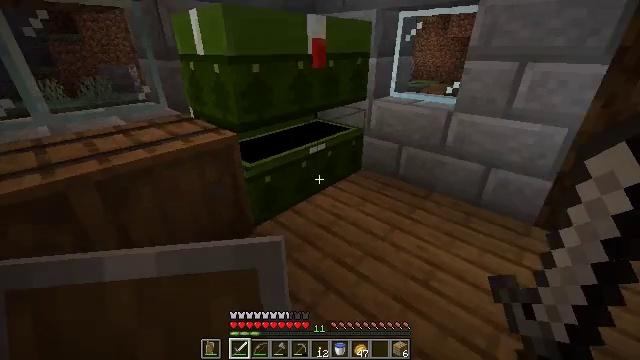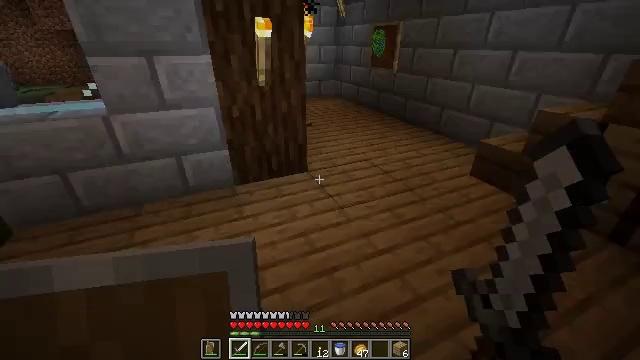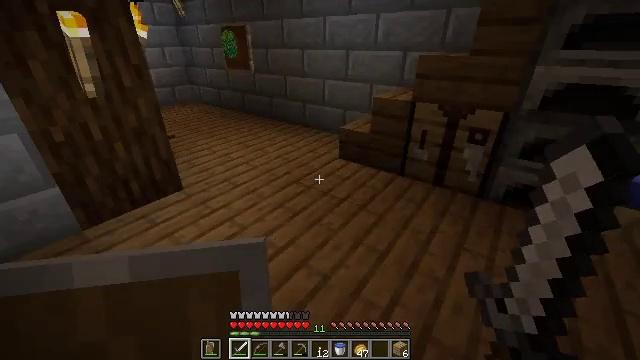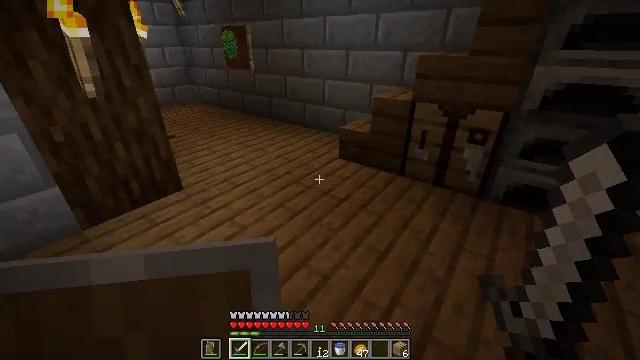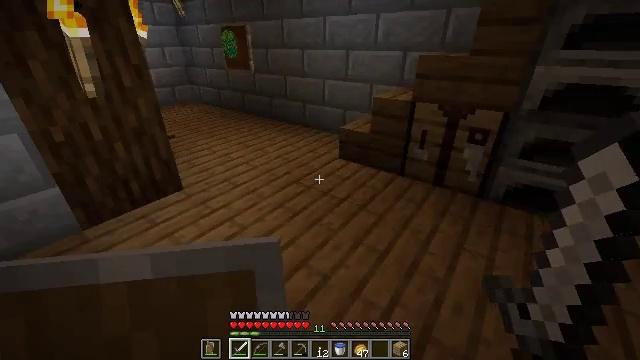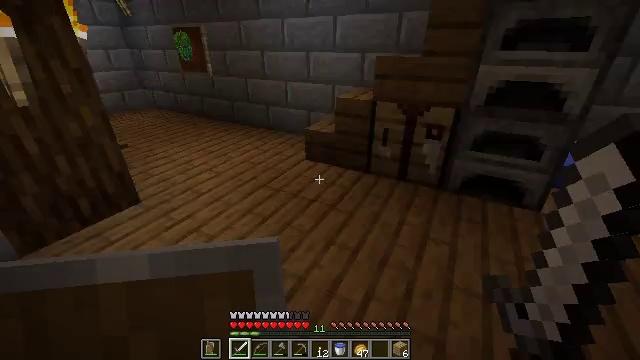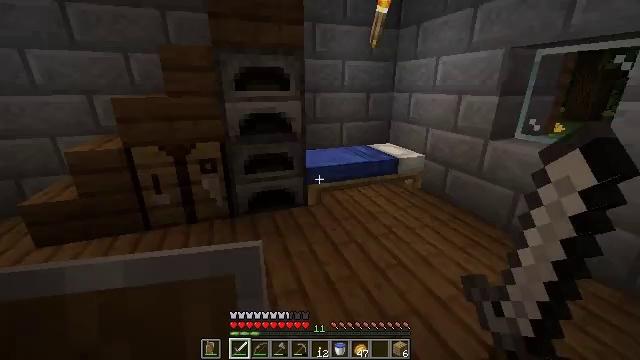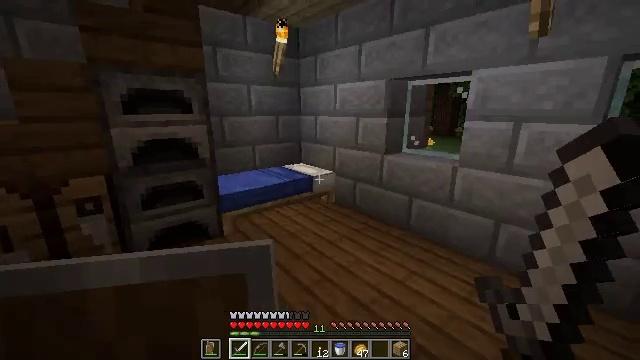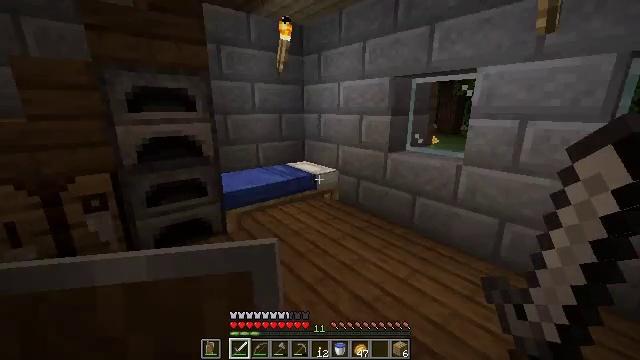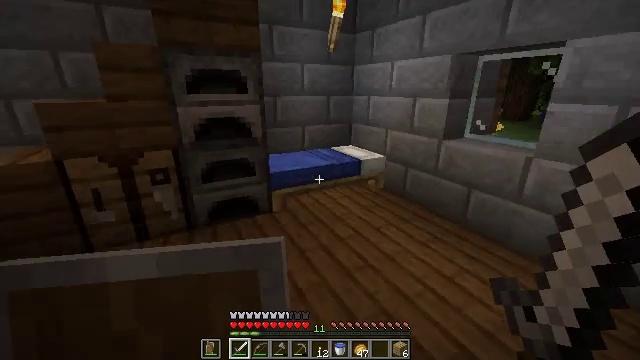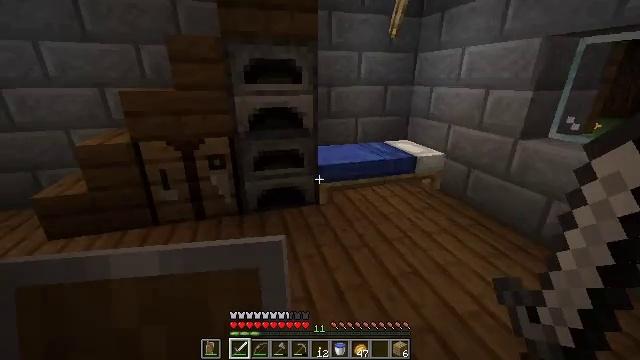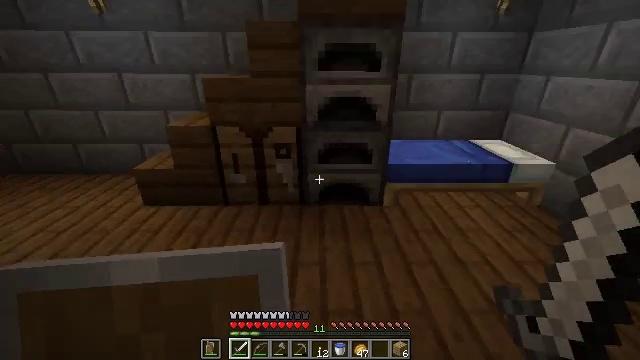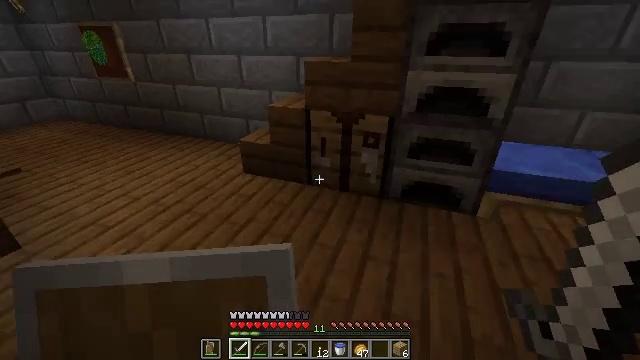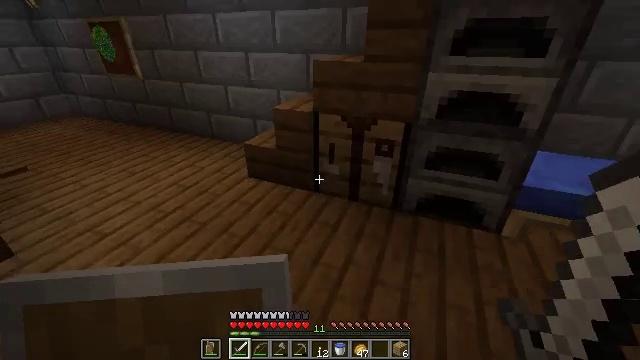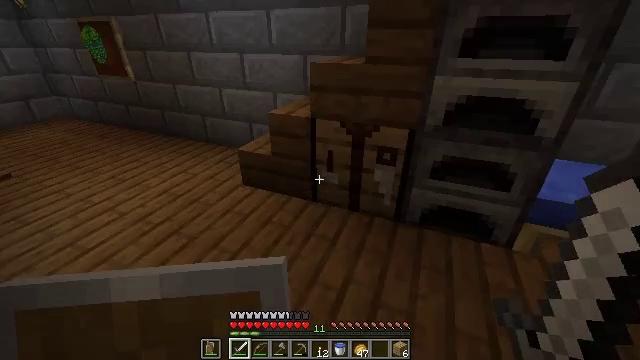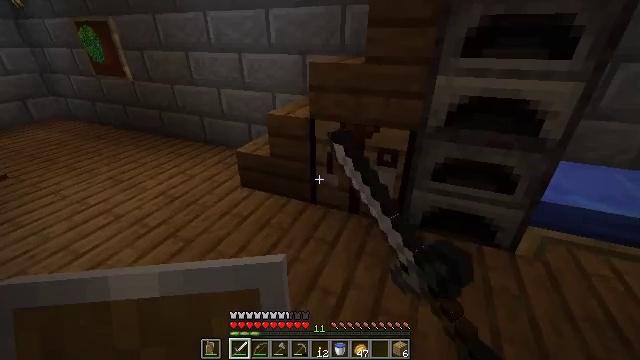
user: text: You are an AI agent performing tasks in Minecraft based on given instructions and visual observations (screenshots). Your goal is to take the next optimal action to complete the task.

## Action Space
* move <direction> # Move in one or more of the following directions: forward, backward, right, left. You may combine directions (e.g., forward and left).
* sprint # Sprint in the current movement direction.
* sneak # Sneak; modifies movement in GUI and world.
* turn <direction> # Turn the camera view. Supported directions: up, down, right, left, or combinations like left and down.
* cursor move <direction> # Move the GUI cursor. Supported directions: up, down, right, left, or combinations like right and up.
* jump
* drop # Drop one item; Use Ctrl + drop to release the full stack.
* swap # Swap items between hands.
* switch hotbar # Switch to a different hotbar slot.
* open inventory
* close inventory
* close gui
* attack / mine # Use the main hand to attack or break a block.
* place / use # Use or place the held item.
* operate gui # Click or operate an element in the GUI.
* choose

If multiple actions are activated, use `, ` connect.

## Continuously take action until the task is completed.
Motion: motion action
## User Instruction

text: Get an oak sign from crafting table.
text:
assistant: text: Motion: turn right
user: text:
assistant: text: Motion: turn right
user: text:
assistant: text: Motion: no_op
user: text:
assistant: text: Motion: no_op
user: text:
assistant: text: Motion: turn right
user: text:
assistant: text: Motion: turn right and up
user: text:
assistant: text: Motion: turn right and up
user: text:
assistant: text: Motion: no_op
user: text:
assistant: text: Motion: move forward, turn left and down
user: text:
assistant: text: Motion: move forward, turn left and down
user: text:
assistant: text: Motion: move forward, turn left and down
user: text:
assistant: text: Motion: move forward, turn left and down
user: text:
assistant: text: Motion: move forward, turn left
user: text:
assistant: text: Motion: use / place
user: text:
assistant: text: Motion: use / place
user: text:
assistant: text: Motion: no_op
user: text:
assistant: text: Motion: turn right
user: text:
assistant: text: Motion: no_op
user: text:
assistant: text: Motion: open gui
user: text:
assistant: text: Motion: cursor move left and up
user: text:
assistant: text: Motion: cursor move left and up
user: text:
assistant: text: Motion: no_op
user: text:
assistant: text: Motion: no_op
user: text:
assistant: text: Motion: no_op
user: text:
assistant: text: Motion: cursor move left and down
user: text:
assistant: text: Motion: cursor move left and down
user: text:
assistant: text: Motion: cursor move left and down
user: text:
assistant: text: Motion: no_op
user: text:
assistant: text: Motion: cursor move right
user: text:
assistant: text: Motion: cursor move right and down